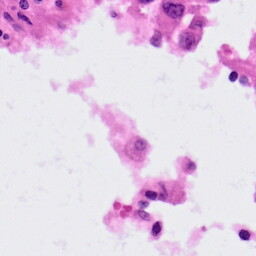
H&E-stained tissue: Lung